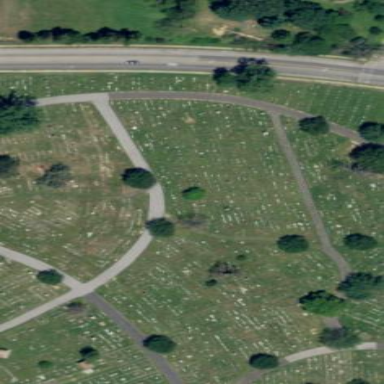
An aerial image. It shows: Sector in the cemetery.